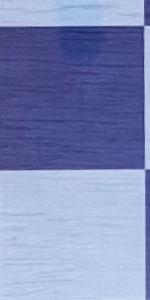
Label: Empty